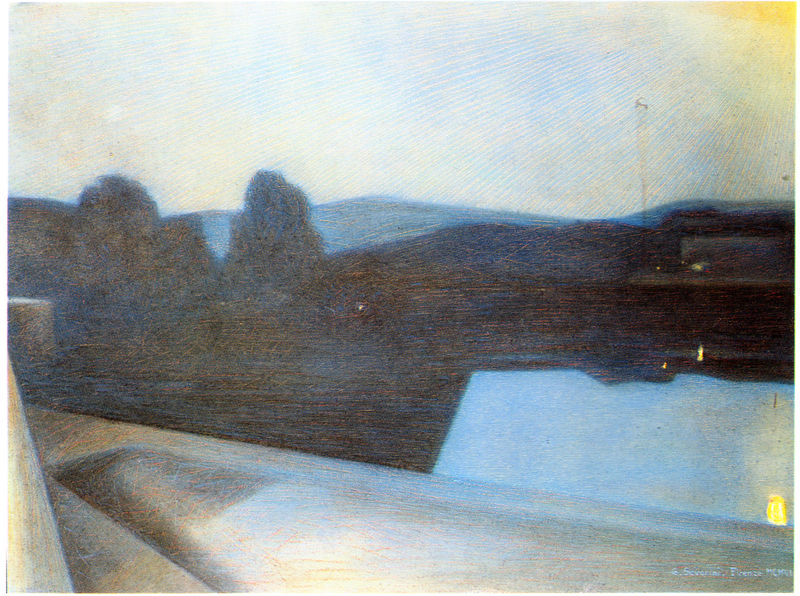
Titel: Notturno a Firenze
Künstler: Gino Severini
Standort: Milano
Institution: (Privatsammlung)
Schlagwörter: berg, blau, dunkel, himmel, schatten, wasser, weiß, bäume, fluss, gelb, impressionismus, landschaft, ocker, see, abend, bewegung, braun, fenster, grau, hell, kreide, lampe, laterne, licht, nacht, schwarz, strasse, zeichnung, dach, gebäude, haus, beige, architektur, signatur, spiegel, dämmerung, horizont, häuser, hügel, spiegelung, sonne, boot, balkon, klar, schiff, mast, abstrakt, berge, fels, modern, zug, mauer, linien, signiert, amerika, matt, streifen, fotorealistisch, striche, leuchten, reflexion, unscharf, mond, strahlen, linie, strommast, pool, negativ, verschwommen, sonnenstrahlen, maste, gegenlicht, kratzer, ritzen, horizontale, ebäude, bebäude, unschärfe, nordische landschaft, wasserfläche, swimmingpool, sonne und mond, vorbeifahrt, der server is zu langsam, durch glas, elektromast, fensterspiegelug, hooper, neolicht